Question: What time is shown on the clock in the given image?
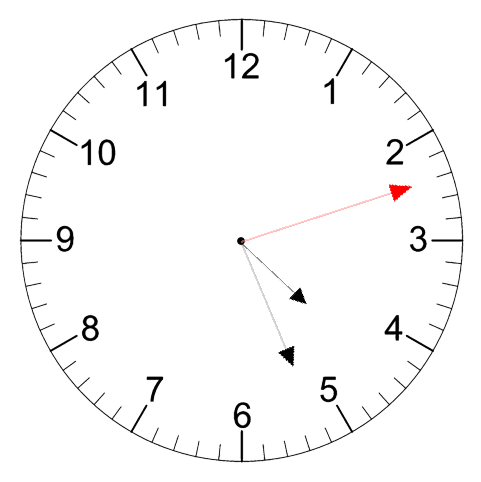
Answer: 04:26:12